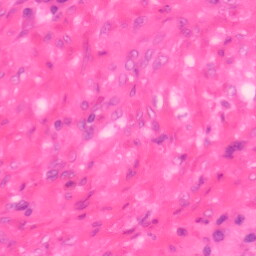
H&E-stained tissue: Colon